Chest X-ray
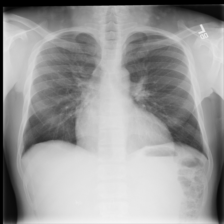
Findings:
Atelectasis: positive
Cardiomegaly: negative
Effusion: negative
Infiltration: negative
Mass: negative
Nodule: negative
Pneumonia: negative
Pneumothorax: negative
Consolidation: negative
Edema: negative
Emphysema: negative
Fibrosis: negative
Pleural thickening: negative
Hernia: negative